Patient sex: M
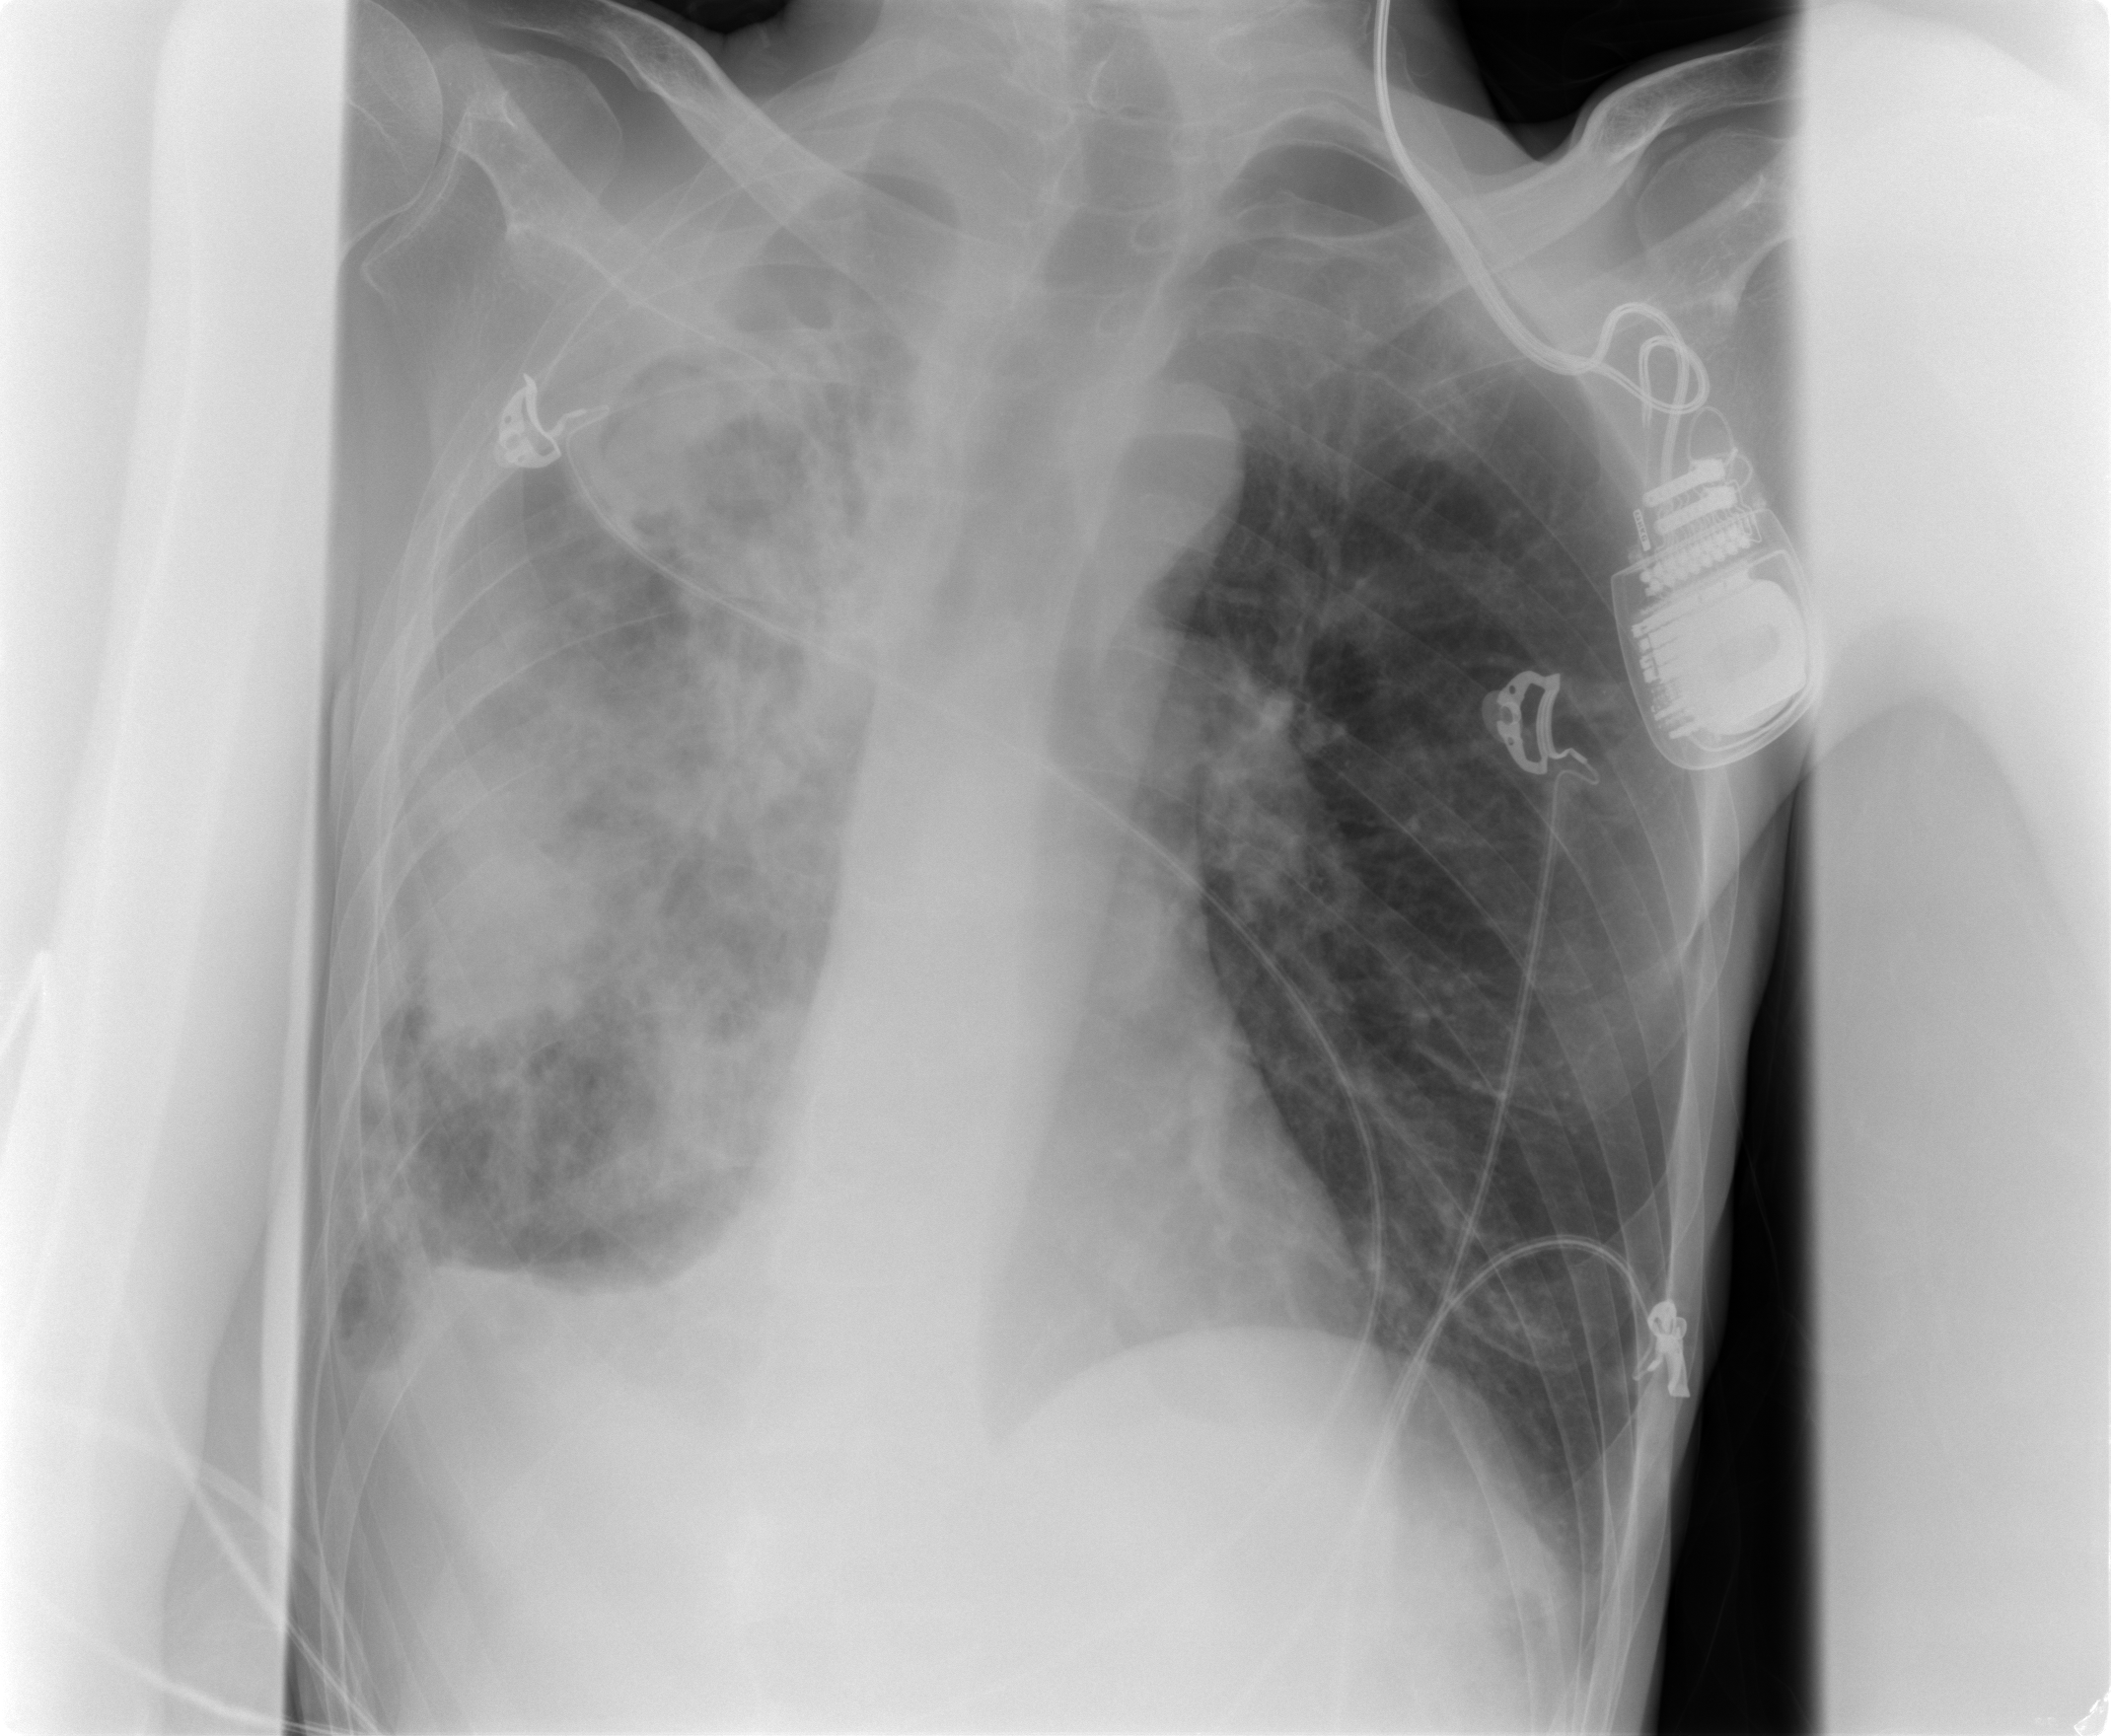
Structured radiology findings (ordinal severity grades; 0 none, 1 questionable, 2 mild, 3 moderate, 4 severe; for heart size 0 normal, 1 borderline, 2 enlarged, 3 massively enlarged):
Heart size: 0
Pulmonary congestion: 2
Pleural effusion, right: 2
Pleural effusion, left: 0
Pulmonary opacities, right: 4
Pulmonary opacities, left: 0
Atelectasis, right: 4
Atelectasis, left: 0